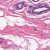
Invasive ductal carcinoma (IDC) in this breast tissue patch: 0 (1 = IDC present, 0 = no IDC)